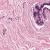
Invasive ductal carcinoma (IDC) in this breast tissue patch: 0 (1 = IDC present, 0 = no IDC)